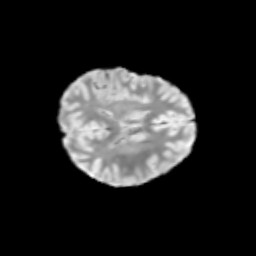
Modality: T2w
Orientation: axial
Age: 9
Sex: female
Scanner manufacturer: siemens
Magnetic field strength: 3 T
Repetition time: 3.8 s
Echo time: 0.07 s